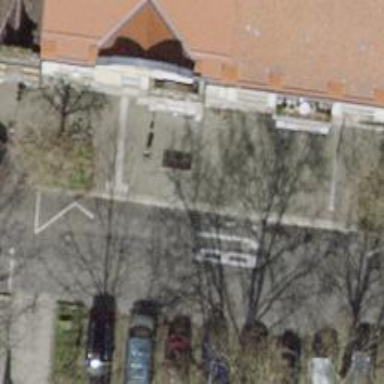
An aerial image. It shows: Bus stop with platform for public transport.